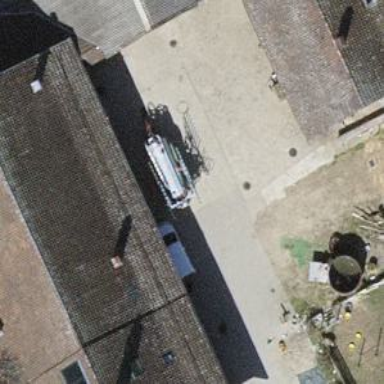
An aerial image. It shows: Farm building.